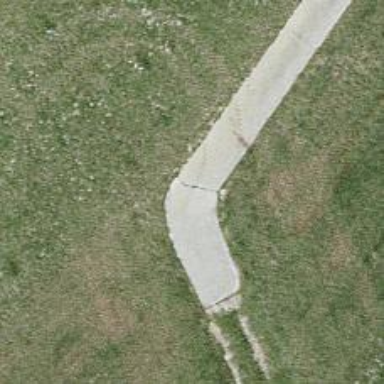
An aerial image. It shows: Track with grade 1 quality.